Question: I tried performing join on three tables but i'm struck
Here where condition would be id = 0 and test =0 and data =0
Each table will have different no of columns
I want to select a,b,c in al three tables.
Thanks in advance
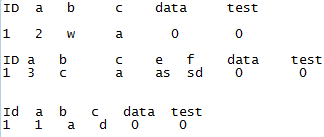
Answer: If I undertsand the question, which to be honest I don't, are you looking for a union?
'''
select a,b,c,0 as e,0 as f, test,data from table1
union
select a,b,c,e,f, test,data from table2
union
select a,b,c,0 as e,0 as f, test,data from table3
'''
included e and f
You will need to add the where clause before each union
'''
select a,b,c,0 as e,0 as f, test,data from table1
where test= 1 and data =1 and id =0
union
select a,b,c,e,f, test,data from table2
where test= 1 and data =1 and id =0
union
select a,b,c,0 as e,0 as f, test,data from table3
where test= 1 and data =1 and id =0
'''